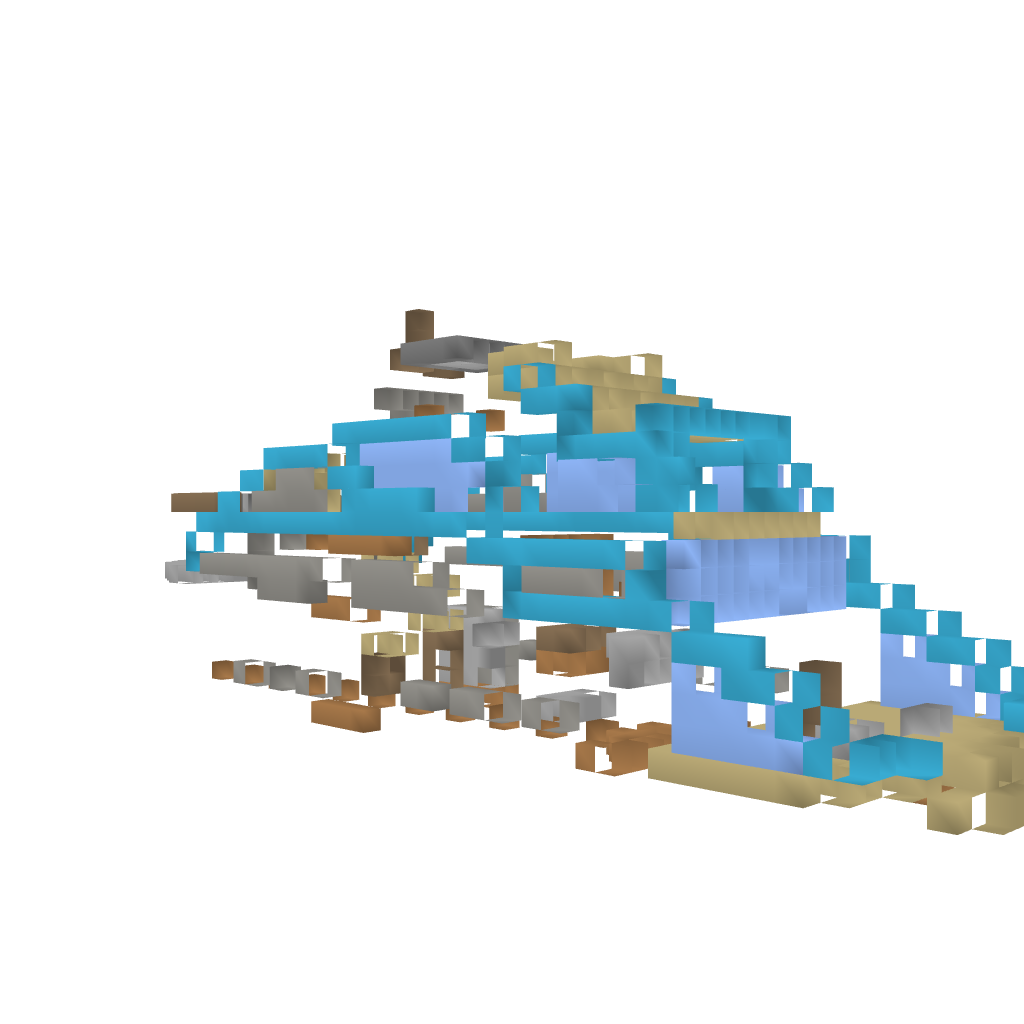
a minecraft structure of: Yaht (Ecl1pse8) 1.7.2